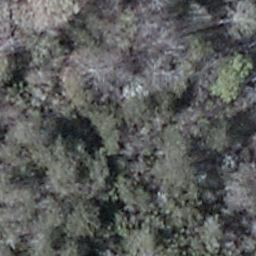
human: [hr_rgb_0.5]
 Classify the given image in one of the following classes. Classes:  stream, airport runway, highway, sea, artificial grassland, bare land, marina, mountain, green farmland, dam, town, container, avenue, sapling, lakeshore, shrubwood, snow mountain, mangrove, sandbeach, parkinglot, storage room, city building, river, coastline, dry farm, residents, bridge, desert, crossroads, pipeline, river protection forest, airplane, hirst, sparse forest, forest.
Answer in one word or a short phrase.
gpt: shrubwood